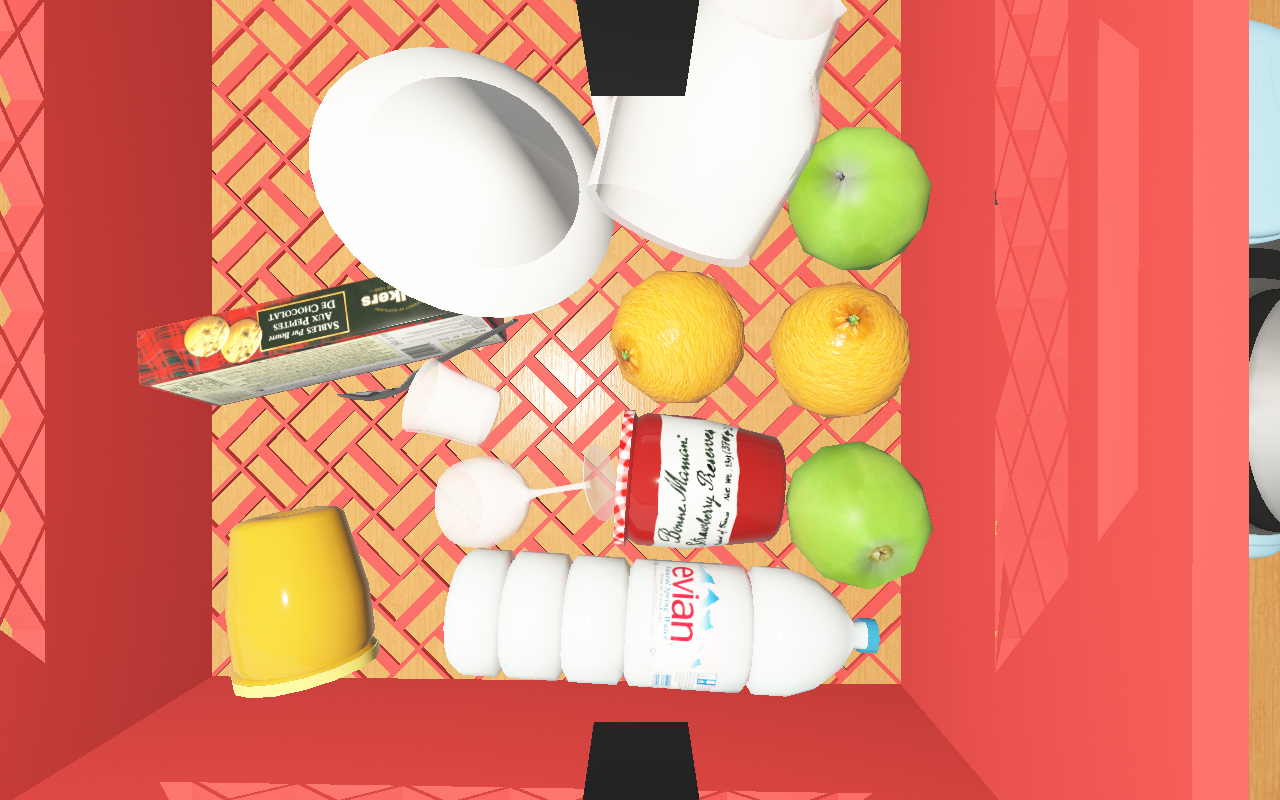
Objects in the scene:
carafe
apple
apple
orange
plate
jam jar
cereal box
cereal box
biscuit box